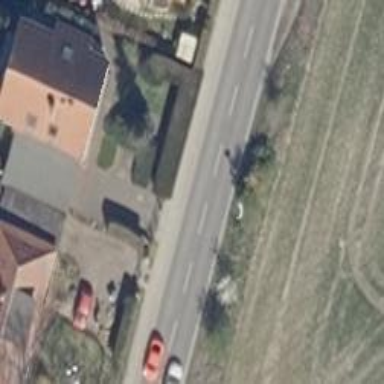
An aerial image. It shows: Asphalt unclassified road with sidewalk on the left.